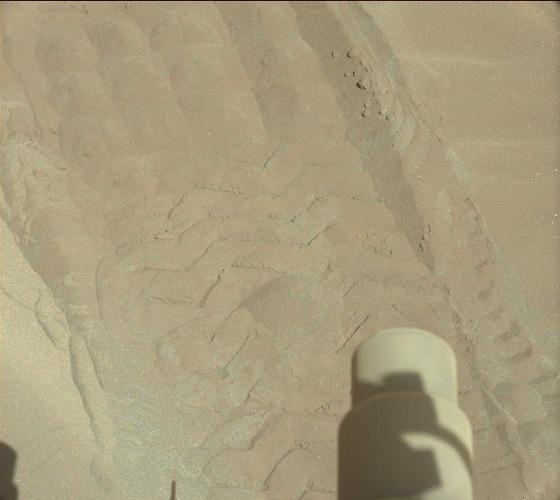
Terrain classes present: Background, Gravel / Sand / Soil, Track